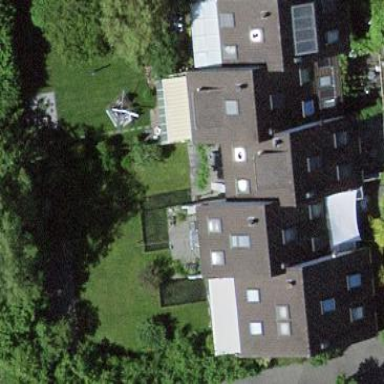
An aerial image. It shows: Terrace building.